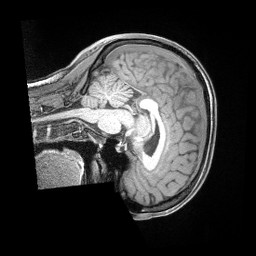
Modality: T1w
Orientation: sagittal
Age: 34
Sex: female
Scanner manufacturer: siemens
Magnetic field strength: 3 T
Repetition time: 2 s
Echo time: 0.00211 s